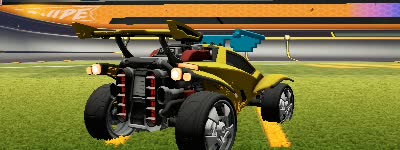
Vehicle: octane